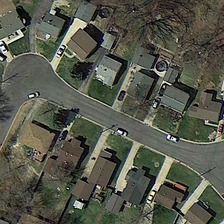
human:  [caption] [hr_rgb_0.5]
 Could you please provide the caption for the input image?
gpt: some buildings and trees are in a medium residential area .

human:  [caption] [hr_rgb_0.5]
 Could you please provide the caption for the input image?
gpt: some buildings and trees are in a medium residential area .

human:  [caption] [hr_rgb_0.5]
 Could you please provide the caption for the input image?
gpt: some buildings and trees are in a medium residential area .

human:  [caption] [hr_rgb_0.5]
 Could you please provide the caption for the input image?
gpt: some buildings and trees are in a medium residential area .

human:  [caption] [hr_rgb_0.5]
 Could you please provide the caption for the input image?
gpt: some buildings and trees are in a medium residential area .